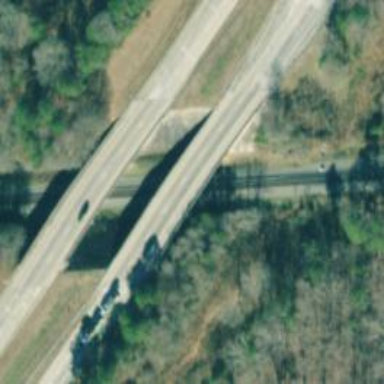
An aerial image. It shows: Trunk highway bridge.